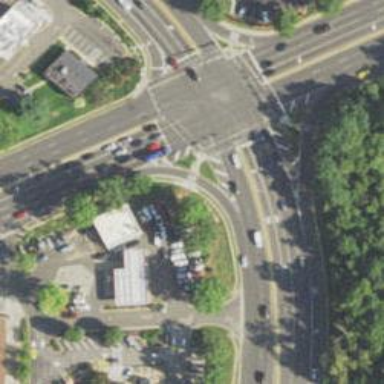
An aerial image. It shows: Marked road crossing.